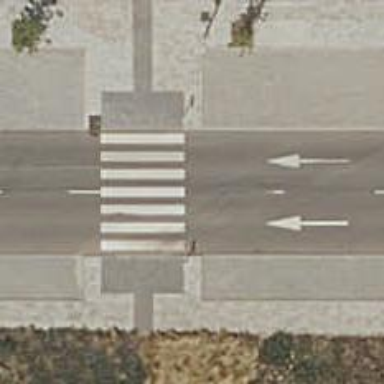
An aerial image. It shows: Uncontrolled road crossing.